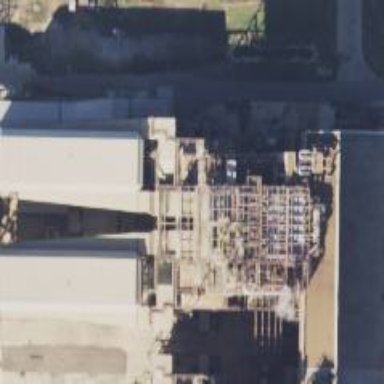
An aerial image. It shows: Generator powered by steam turbine.